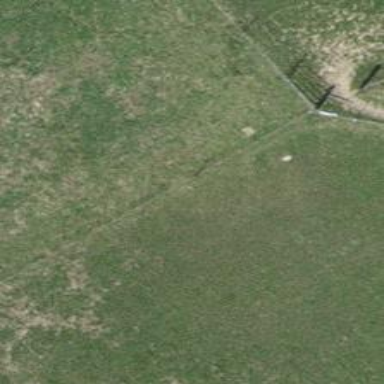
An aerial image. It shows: Fence.